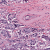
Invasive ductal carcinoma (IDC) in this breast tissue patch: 1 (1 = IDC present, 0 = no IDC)